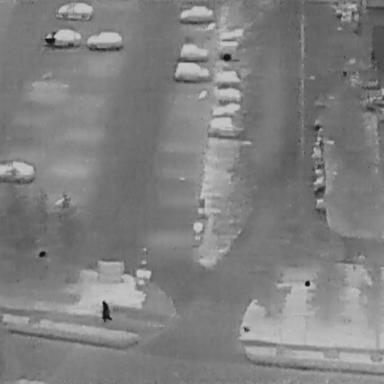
There are 19 objects shown in the infrared image, including 12 Cars, a Person, and six Bicycles.